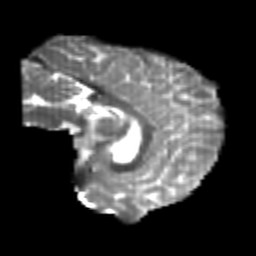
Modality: T2w
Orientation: sagittal
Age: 22
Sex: male
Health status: healthy
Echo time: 0.074 s